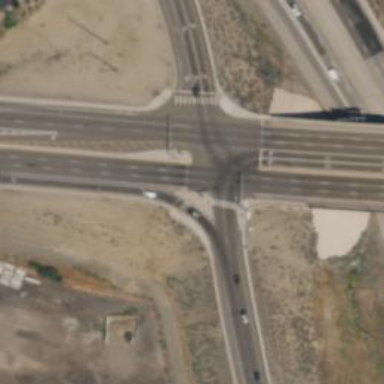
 featuring separate sidewalk. The highway seems to be expressway."